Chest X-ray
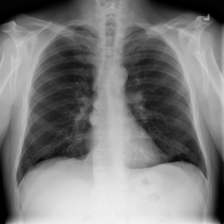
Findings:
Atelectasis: positive
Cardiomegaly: negative
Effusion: negative
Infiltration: negative
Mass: negative
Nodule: negative
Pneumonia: negative
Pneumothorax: negative
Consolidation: negative
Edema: negative
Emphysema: negative
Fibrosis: negative
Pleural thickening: negative
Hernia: negative